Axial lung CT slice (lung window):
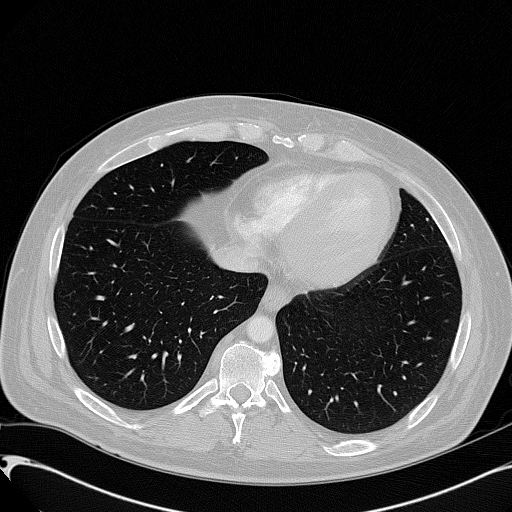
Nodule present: no